Chest X-ray:
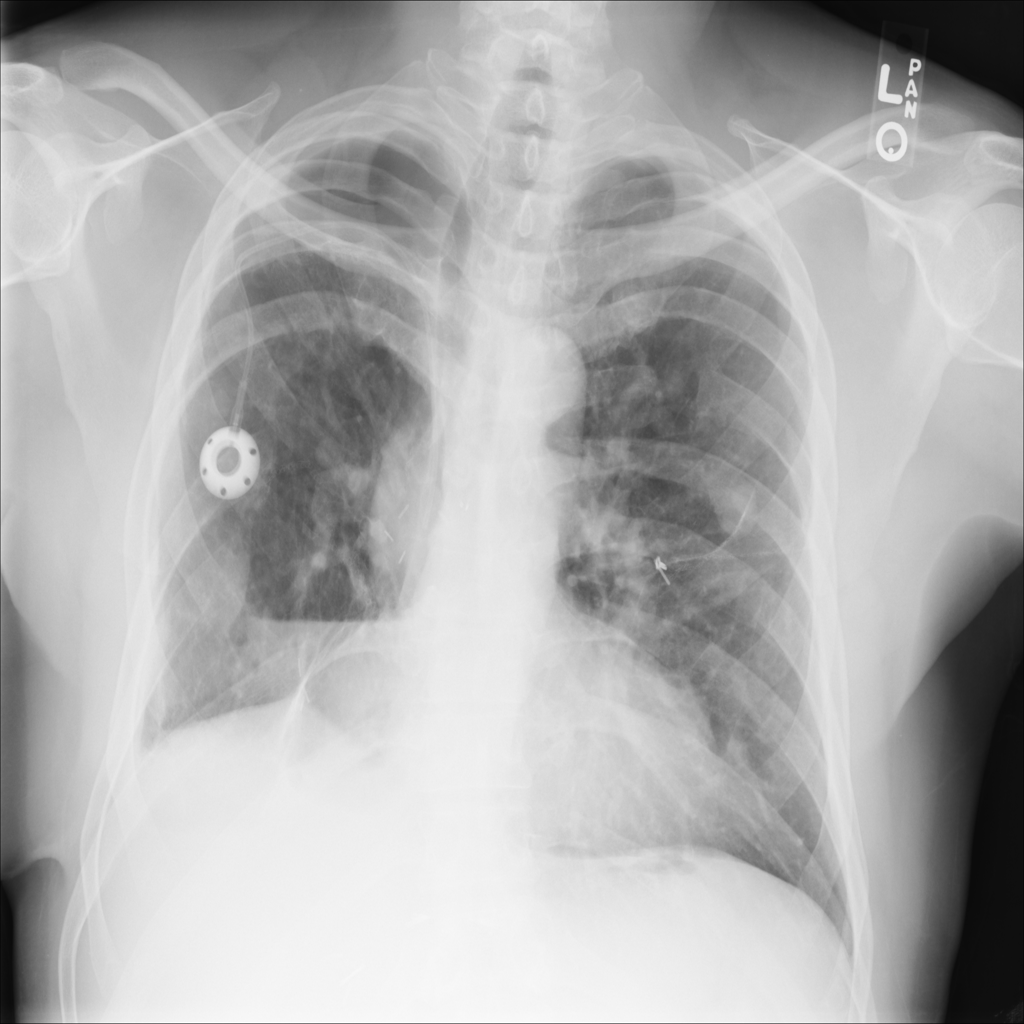
Findings: Nodule, Fracture, Effusion
No abnormal finding: no